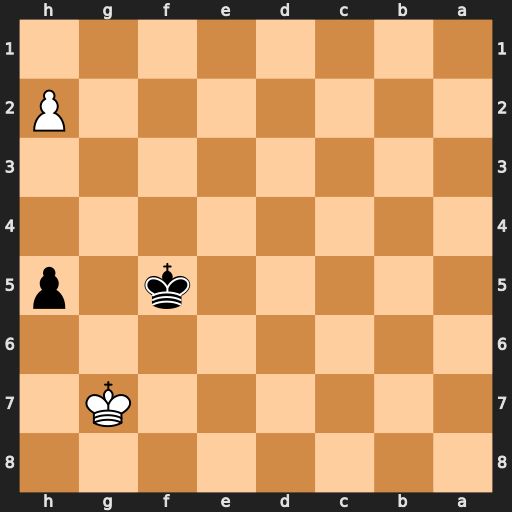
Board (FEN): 8/6K1/8/5k1p/8/8/7P/8
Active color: b
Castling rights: -
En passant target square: -
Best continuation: h4 Kh6 Kg4